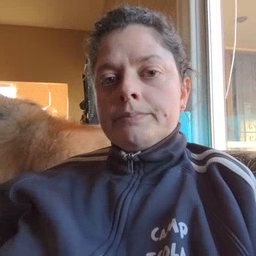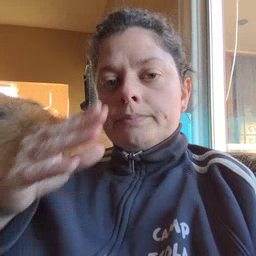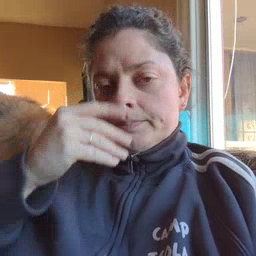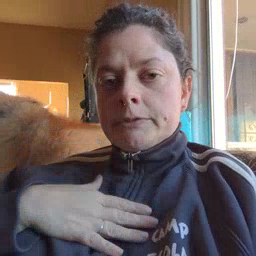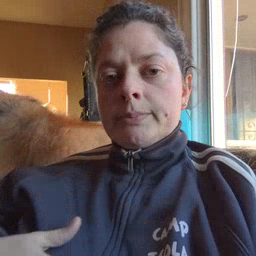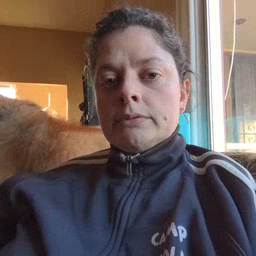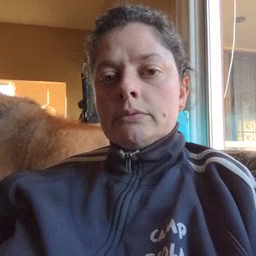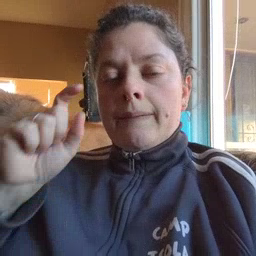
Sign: pajamas